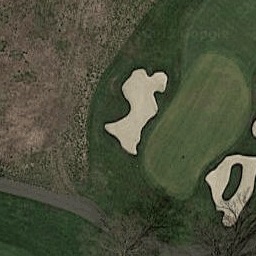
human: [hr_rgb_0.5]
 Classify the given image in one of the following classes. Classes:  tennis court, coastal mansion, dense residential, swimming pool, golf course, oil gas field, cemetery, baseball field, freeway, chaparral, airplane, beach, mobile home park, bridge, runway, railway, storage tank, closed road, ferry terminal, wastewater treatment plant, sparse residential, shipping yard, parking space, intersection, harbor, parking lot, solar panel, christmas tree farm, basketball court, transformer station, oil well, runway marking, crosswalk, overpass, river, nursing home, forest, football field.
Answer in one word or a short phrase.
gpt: golf course